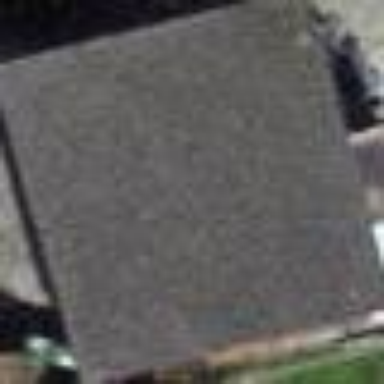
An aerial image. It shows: Garage building.